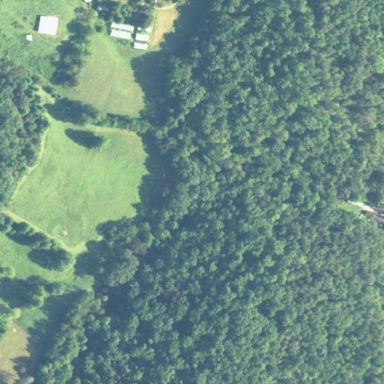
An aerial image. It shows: Beautiful woodland area.